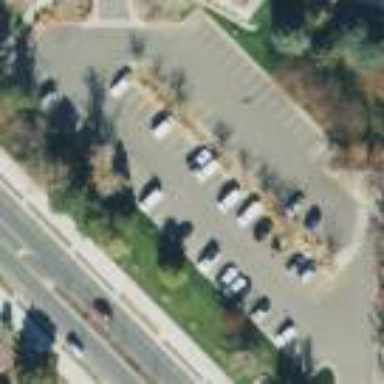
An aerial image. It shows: Parking area with surface.